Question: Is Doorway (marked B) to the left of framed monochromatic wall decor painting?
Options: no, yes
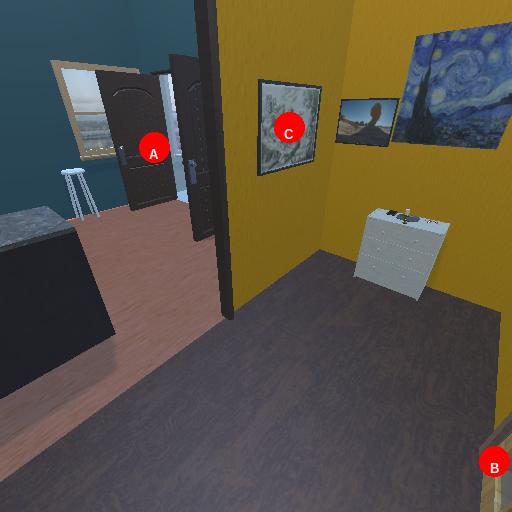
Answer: no